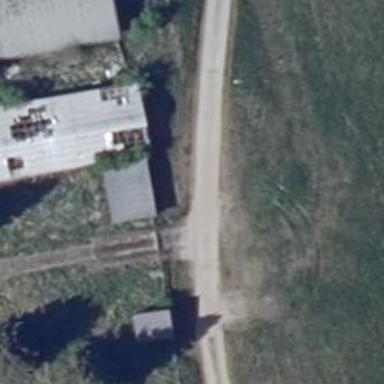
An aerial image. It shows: Concrete track with grade 1 standard.